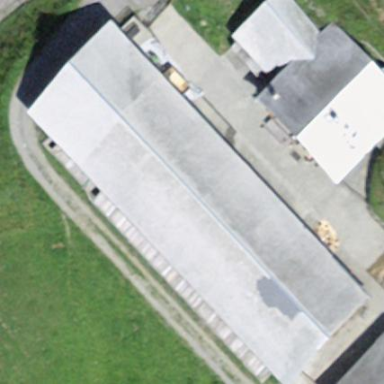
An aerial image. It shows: Farm auxiliary building.